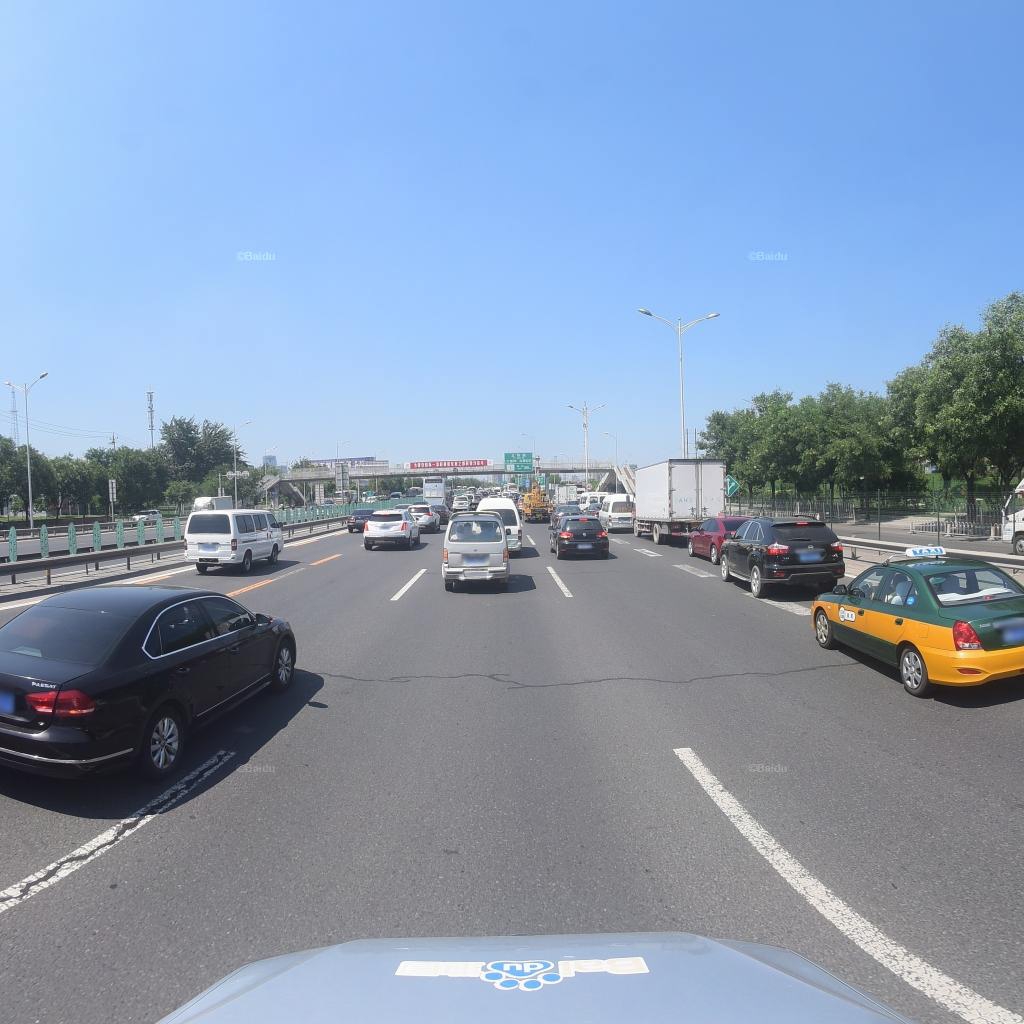
Region: Fengtai
Road damage annotations: transverse patch, longitudinal patch